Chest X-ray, PA view. Patient: 73 years old, sex M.
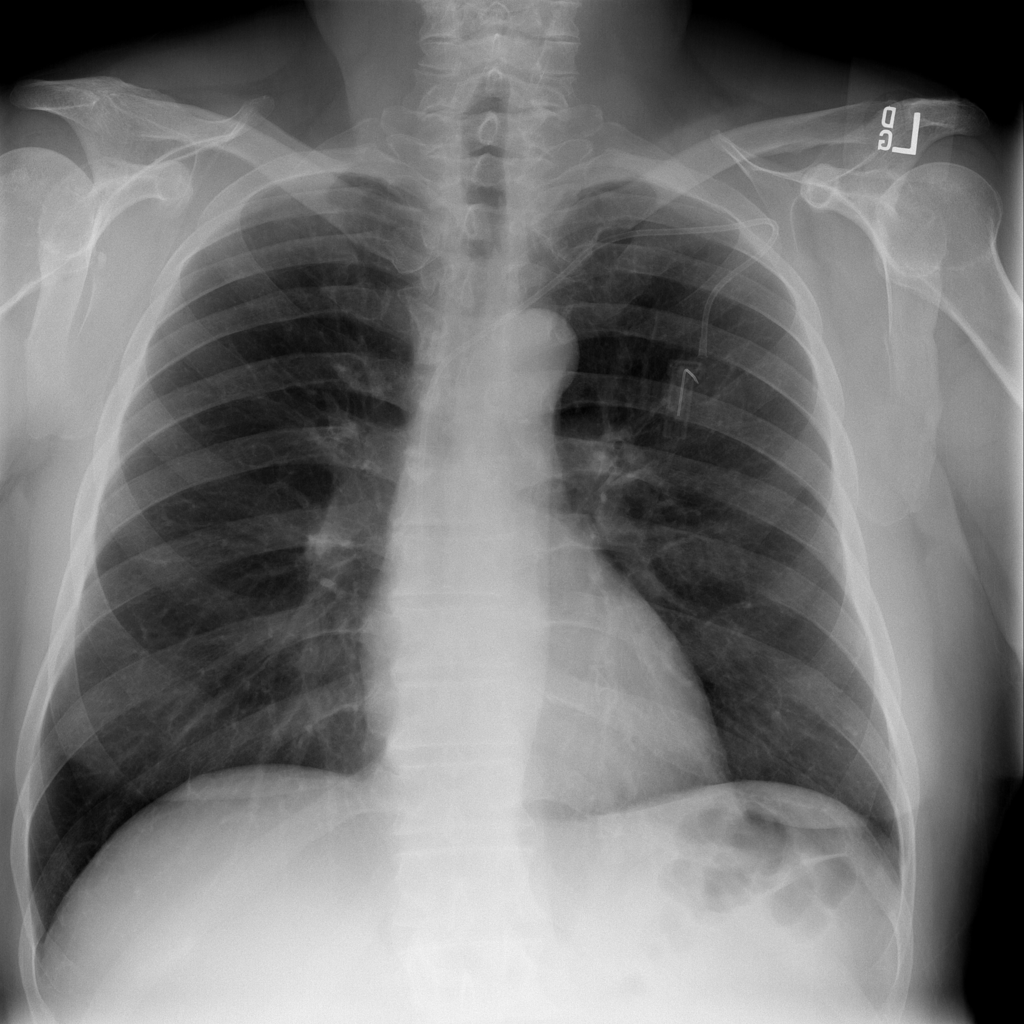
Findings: No Finding